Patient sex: M
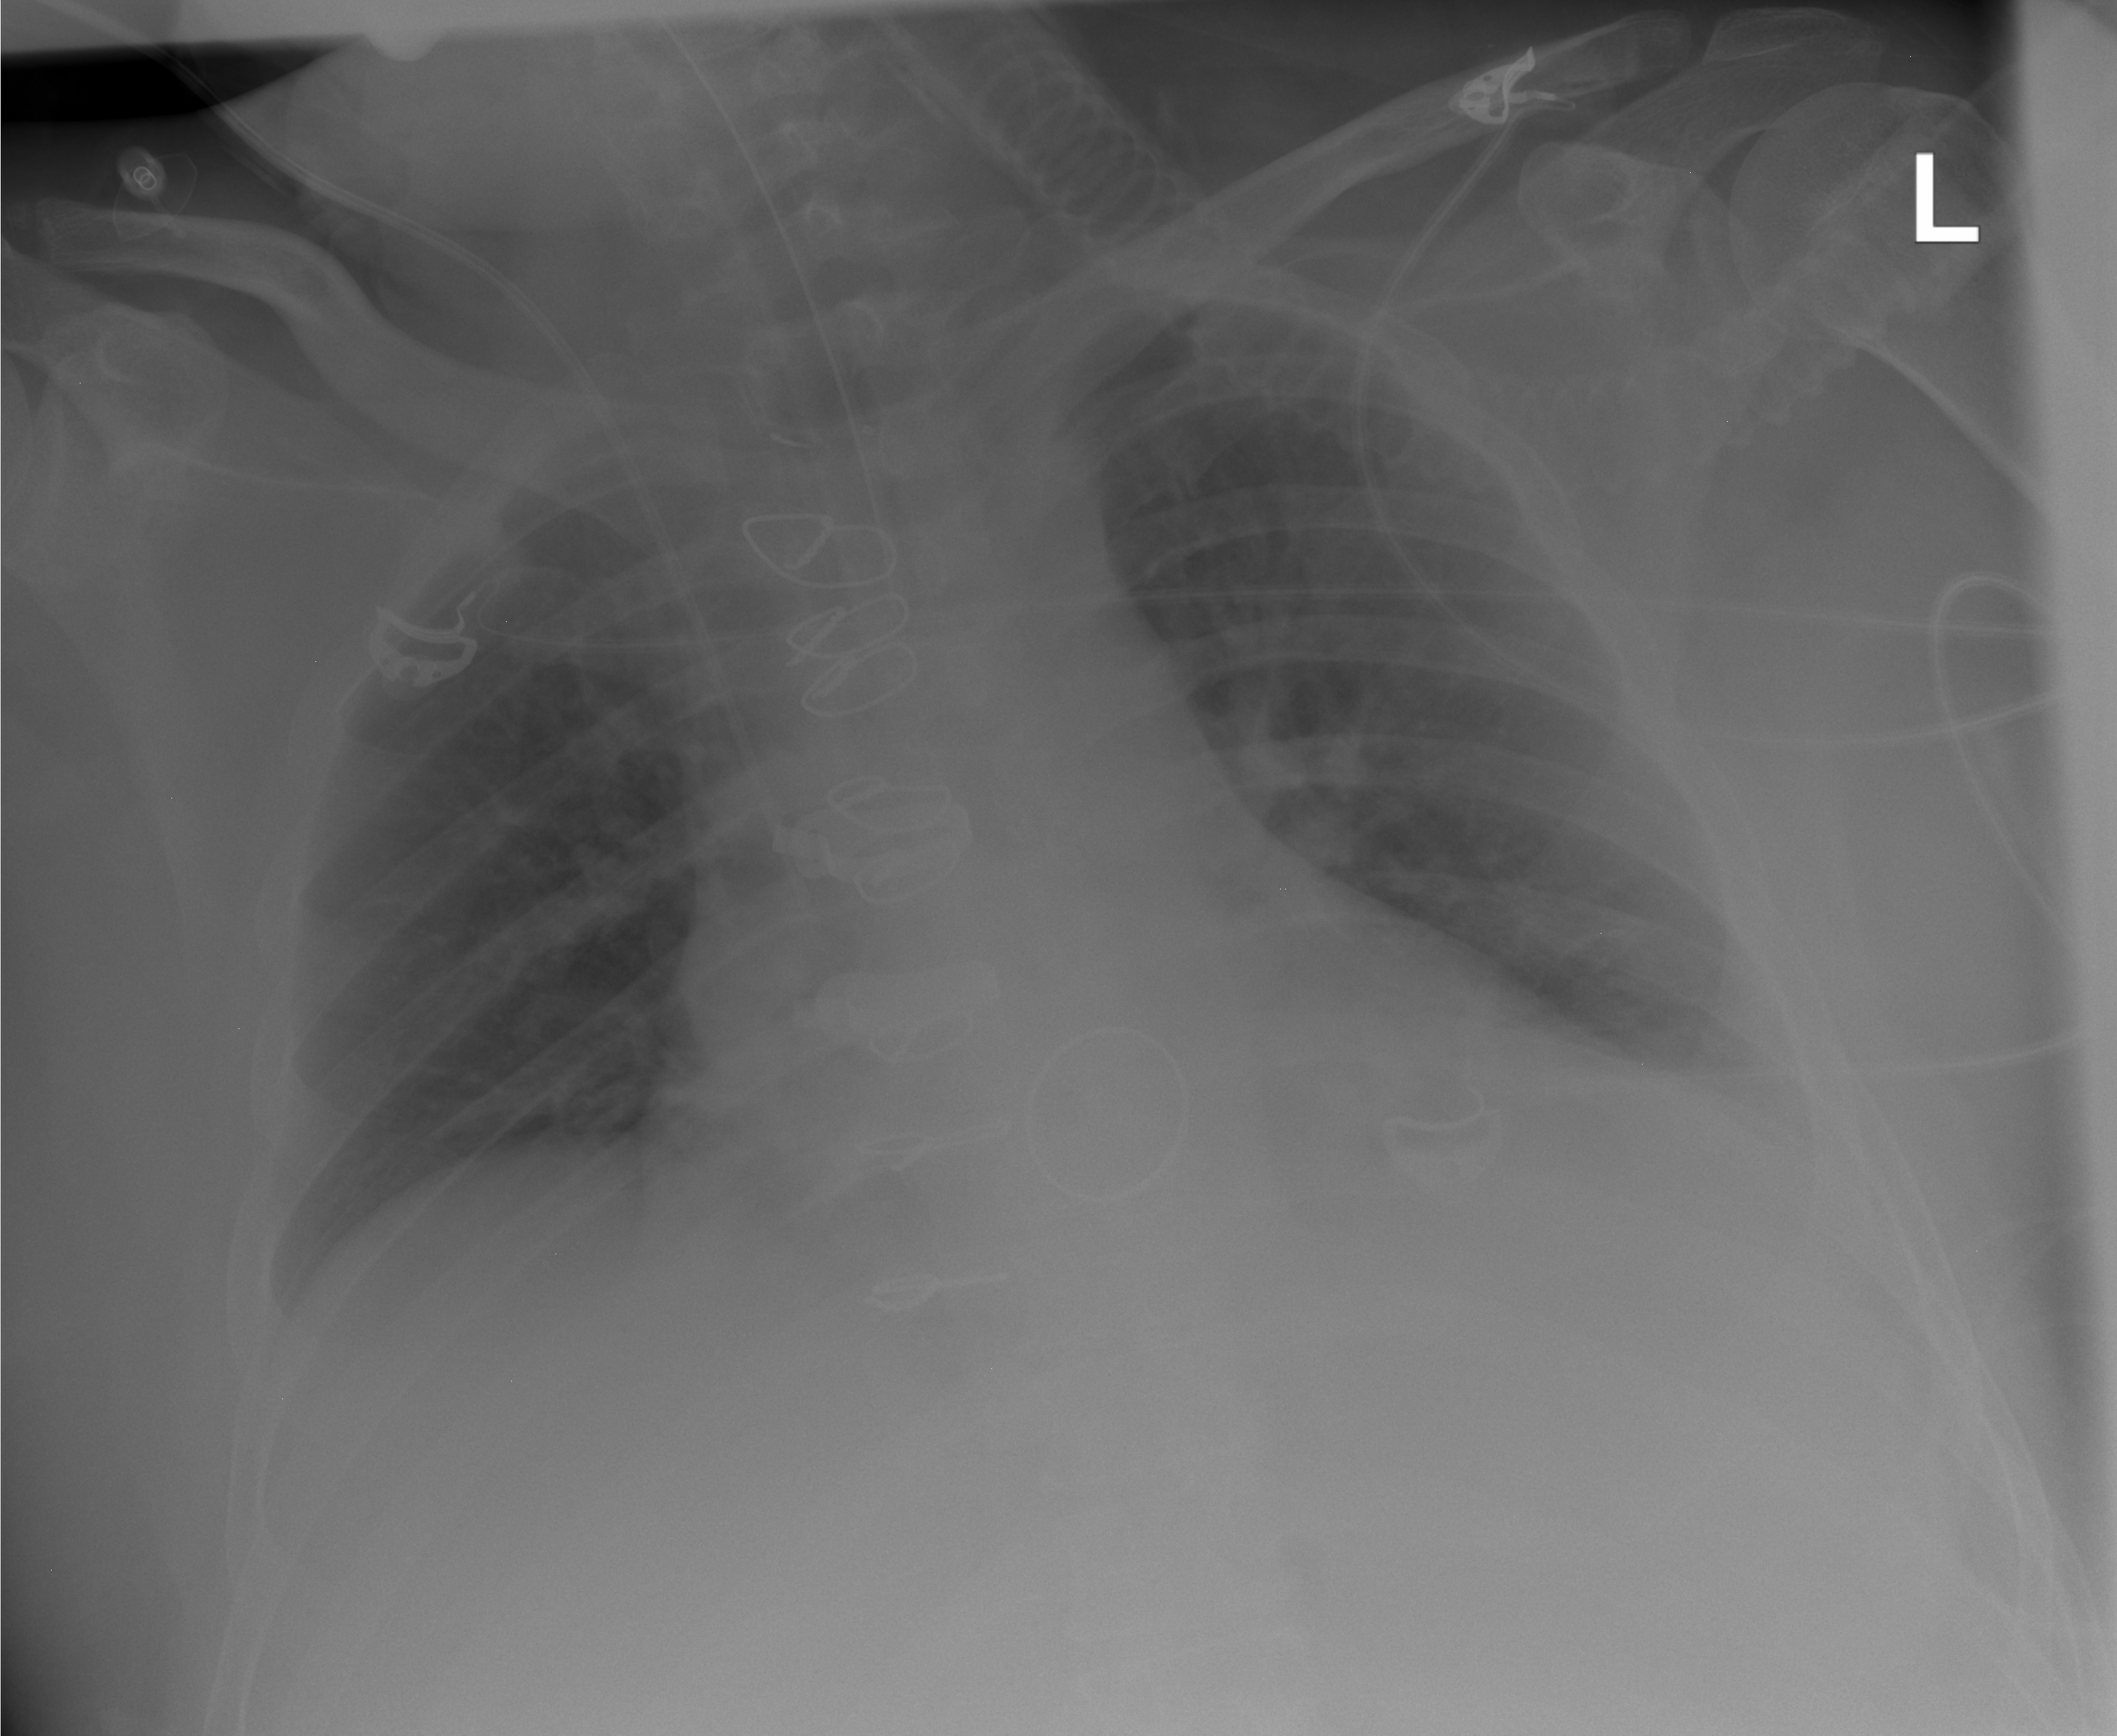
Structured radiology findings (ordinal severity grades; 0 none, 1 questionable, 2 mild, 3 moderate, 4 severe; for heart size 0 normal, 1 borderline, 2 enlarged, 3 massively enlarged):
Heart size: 2
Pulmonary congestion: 2
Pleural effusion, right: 0
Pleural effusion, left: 2
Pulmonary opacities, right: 2
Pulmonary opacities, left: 2
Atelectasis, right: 0
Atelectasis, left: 0